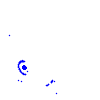
Particle: pion